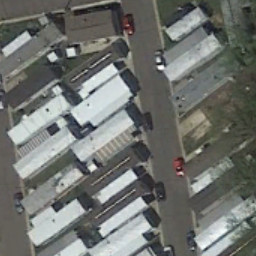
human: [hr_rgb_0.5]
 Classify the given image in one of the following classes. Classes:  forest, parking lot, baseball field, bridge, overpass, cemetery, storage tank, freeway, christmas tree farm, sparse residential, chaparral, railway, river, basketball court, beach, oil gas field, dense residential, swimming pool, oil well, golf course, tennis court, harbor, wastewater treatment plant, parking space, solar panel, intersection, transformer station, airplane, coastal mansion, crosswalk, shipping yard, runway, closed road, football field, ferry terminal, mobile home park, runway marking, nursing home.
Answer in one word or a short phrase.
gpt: mobile home park